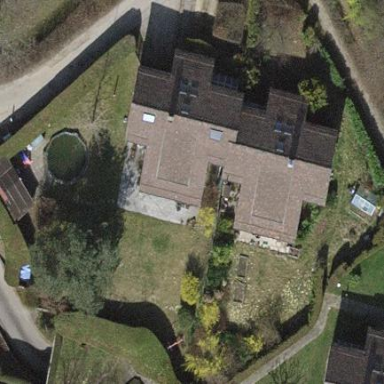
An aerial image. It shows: Simple house.